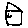
Label: house